【题型】证明题　【知识点】解析几何　【难度】medium
过抛物线 $T: y^2 = 2px(p > 0)$ 上的点 $A(x_0, y_0)$ 的直线 $l_1$, $l_2$ 分别交抛物线 $T$ 于点 $B, C$. 设直线 $l_1$, \\
$l_2$ 的斜率分别为 $k_1$, $k_2$, $k_1k_2 = -4$, 当 $x_0 = 0$ 且点 $B, C$ 关于 $x$ 轴对称时, $\triangle ABC$ 的面积为 2.

(1) 求抛物线 $T$ 的方程;

(2) 当 $y_0 = 2$ 时, 证明: 直线 $BC$ 过定点.

(3) 设 $\triangle ABC$ 的外心 $E$ 的坐标为 $(x_E, y_E)$, $BC$ 的中点 $M$ 的坐标为 $(x_M, y_M)$, 证明: $\frac{y_E}{y_M}$ 为定值.
【解答】

【答案】 (1) $y^2 = 4x$

(2) $BC$ 过定点 $(2, -2)$, 证明见解析

(3) $\frac{y_E}{y_M} = \frac{1}{4}$, 证明见解析

【分析】 (1) 先根据已知条件设出点 $B$ 坐标, 由 $B$、$C$ 对称及斜率关系, 用斜率公式求出 $B$、$C$ 坐标, 再根 \\
据三角形面积公式求出 $p$, 进而得到抛物线方程.

(2) 设出 $B$、$C$、$A$ 坐标, 求出 $k_1$、$k_2$, 根据 $k_1k_2$ 的值得到 $y_1$ 与 $y_2$ 的关系, 再求 $k_{BC}$, 最后得出直线 $BC$ 经 \\
过的定点.

(3) $AB$ 与 $EC_1$ 垂直得到 $EC_1$ 斜率, 利用 $A$、$B$ 中点在 $EC_1$ 上得出 $EC_1$ 方程, 设 $EM$ 直线方程, $EC_1$ 与之联 \\
立, 通过变形相减求出 $y_E$, 结合 $y_M$ 的值及已知条件得出 $\frac{y_E}{y_M}$ 的值.

【详解】 (1) 已知当 $x_0 = 0$ 时, $A(0, 0)$, $B$、$C$ 关于 $x$ 轴对称且 $k_1k_2 = -4$, \\
设 $B(\frac{y_1^2}{2p}, y_1) (y_1 > 0)$, 因为 $k_1k_2 = -4$, 不妨设 $k_1 = -k_2 = 2$. \\
由斜率公式 $k_1 = \frac{y_1 - 0}{\frac{y_1^2}{2p} - 0} = 2$, 即 $y_1 = 2 \cdot \frac{y_1^2}{2p}$, 解得 $y_1 = p$, 所以 $B(\frac{p}{2}, p), C(\frac{p}{2}, -p)$. \\
$\triangle ABC$ 面积 $S = \frac{1}{2} \cdot \frac{p}{2} \cdot 2p = \frac{p^2}{2} = 2$, 解得 $p = 2$, 抛物线 $T$ 方程为 $y^2 = 4x$.

(2) 设 $B(\frac{y_1^2}{4}, y_1), C(\frac{y_2^2}{4}, y_2), A(1, 2)$, \\
则 $k_1 = \frac{y_1 - 2}{\frac{y_1^2}{4} - 1} = \frac{4}{y_1 + 2}, k_2 = \frac{y_2 - 2}{\frac{y_2^2}{4} - 1} = \frac{4}{y_2 + 2}$. \\
因为 $k_1k_2 = -4$, 则 $\frac{4}{y_1 + 2} \cdot \frac{4}{y_2 + 2} = -4$, 所以 $(y_1 + 2) \cdot (y_2 + 2) = -4$, 则 $y_1y_2 + 2(y_1 + y_2) + 8 = 0$. \\
$k_{BC} = \frac{y_1 - y_2}{\frac{y_1^2}{4} - \frac{y_2^2}{4}} = \frac{4}{y_1 + y_2}$, 所以直线 $BC$ 方程 $y - y_1 = \frac{4}{y_1 + y_2}(x - \frac{y_1^2}{4})$, 整理得 $y = \frac{4x + y_1y_2}{y_1 + y_2}$. \\
把 $y_1y_2 = -2(y_1 + y_2) - 8$ 代入直线 $BC$ 方程,得 $y = \frac{4(x - 2)}{y_1 + y_2} - 2$, 所以直线 $BC$ 过定点 $(2, -2)$.

(3) 设 $A(\frac{y_0^2}{4}, y_0)$, $AB$ 中点坐标是 $C_1(\frac{y_0^2 + y_1^2}{8}, \frac{y_0 + y_1}{2})$, \\
因为 $AB$ 与 $EC_1$ 垂直, 则 $k_{AB} \cdot k_{EC_1} = -1$, \\
已知 $AB$ 斜率是 $\frac{4}{y_0 + y_1}$, 所以 $EC_1$ 斜率为 $-\frac{y_0 + y_1}{4}$. \\
根据直线点斜式, 得出 $EC_1$ 方程 $y - \frac{y_0 + y_1}{2} = -\frac{y_0 + y_1}{4}(x - \frac{y_0^2 + y_1^2}{8})$, 展开整理成 \\
$y = -\frac{y_0 + y_1}{4}x + \frac{y_0 + y_1}{4}(\frac{y_0^2 + y_1^2}{8} + 2)$. \\
同理可得直线 $EM$ 方程 $y = -\frac{y_1 + y_2}{4}x + \frac{y_1 + y_2}{4}(\frac{y_1^2 + y_2^2}{8} + 2)$, 与 $EC_1$ 方程联立. \\
变形两式为 $\frac{y}{y_0 + y_1} = -\frac{x}{4} + \frac{1}{4}(\frac{y_0^2 + y_1^2}{8} + 2)$ 和 $\frac{y}{y_1 + y_2} = -\frac{x}{4} + \frac{1}{4}(\frac{y_1^2 + y_2^2}{8} + 2)$, \\
相减得 $(\frac{1}{y_0 + y_1} - \frac{1}{y_1 + y_2})y = \frac{y_0^2 - y_2^2}{32}$, 化简得 $y_E = -\frac{(y_0 + y_1)(y_0 + y_2)(y_1 + y_2)}{16}$. \\
已知 $y_M = \frac{y_1 + y_2}{2}$, 则 $\frac{y_E}{y_M} = -\frac{(y_0 + y_1)(y_0 + y_2)}{8}$. \\
又 $(y_1 + y_0)(y_2 + y_0) = -4$, 代入得 $\frac{y_E}{y_M} = \frac{1}{4}$.

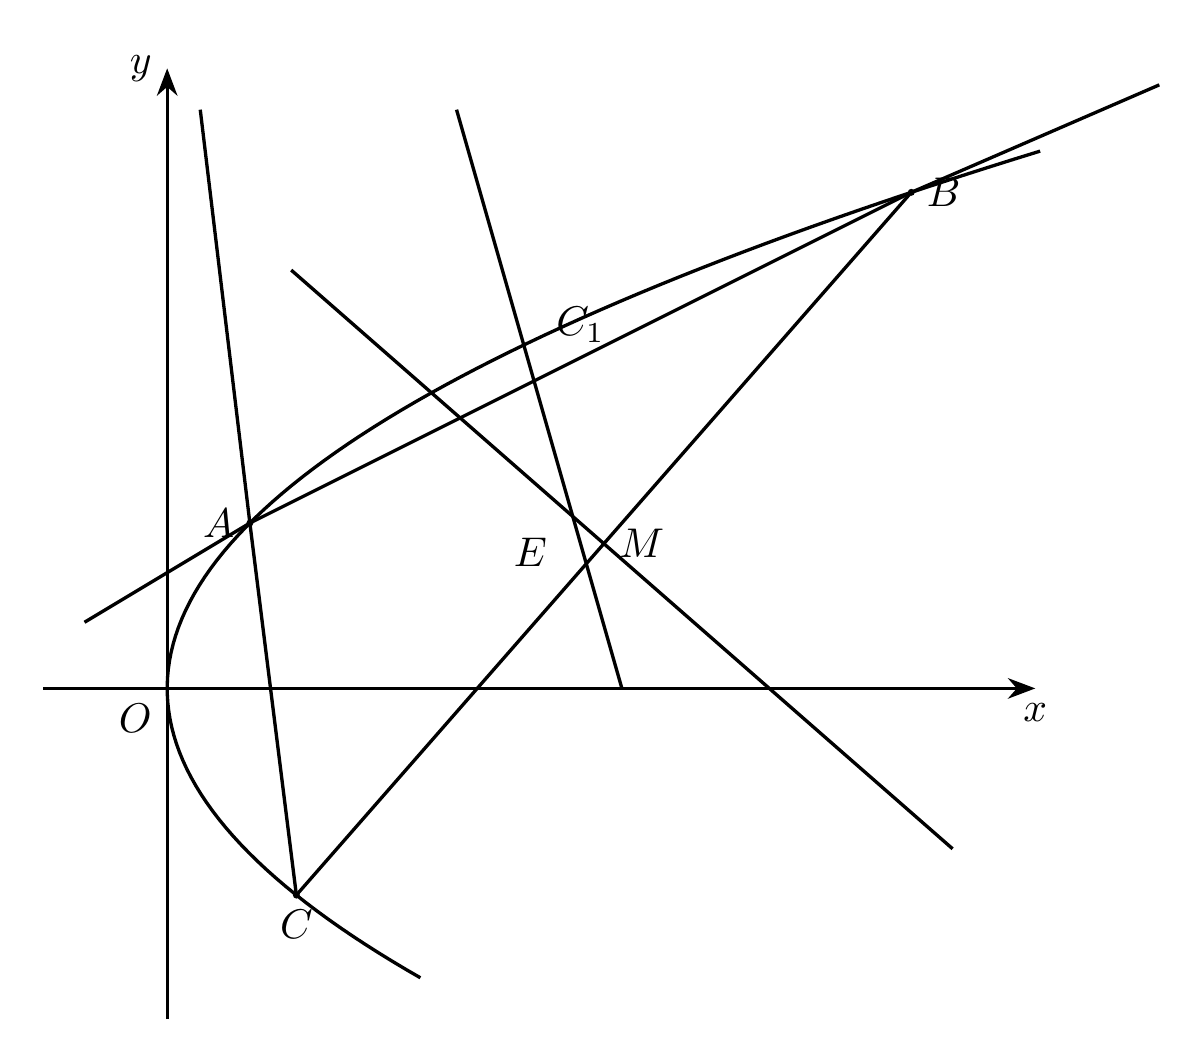